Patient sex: M
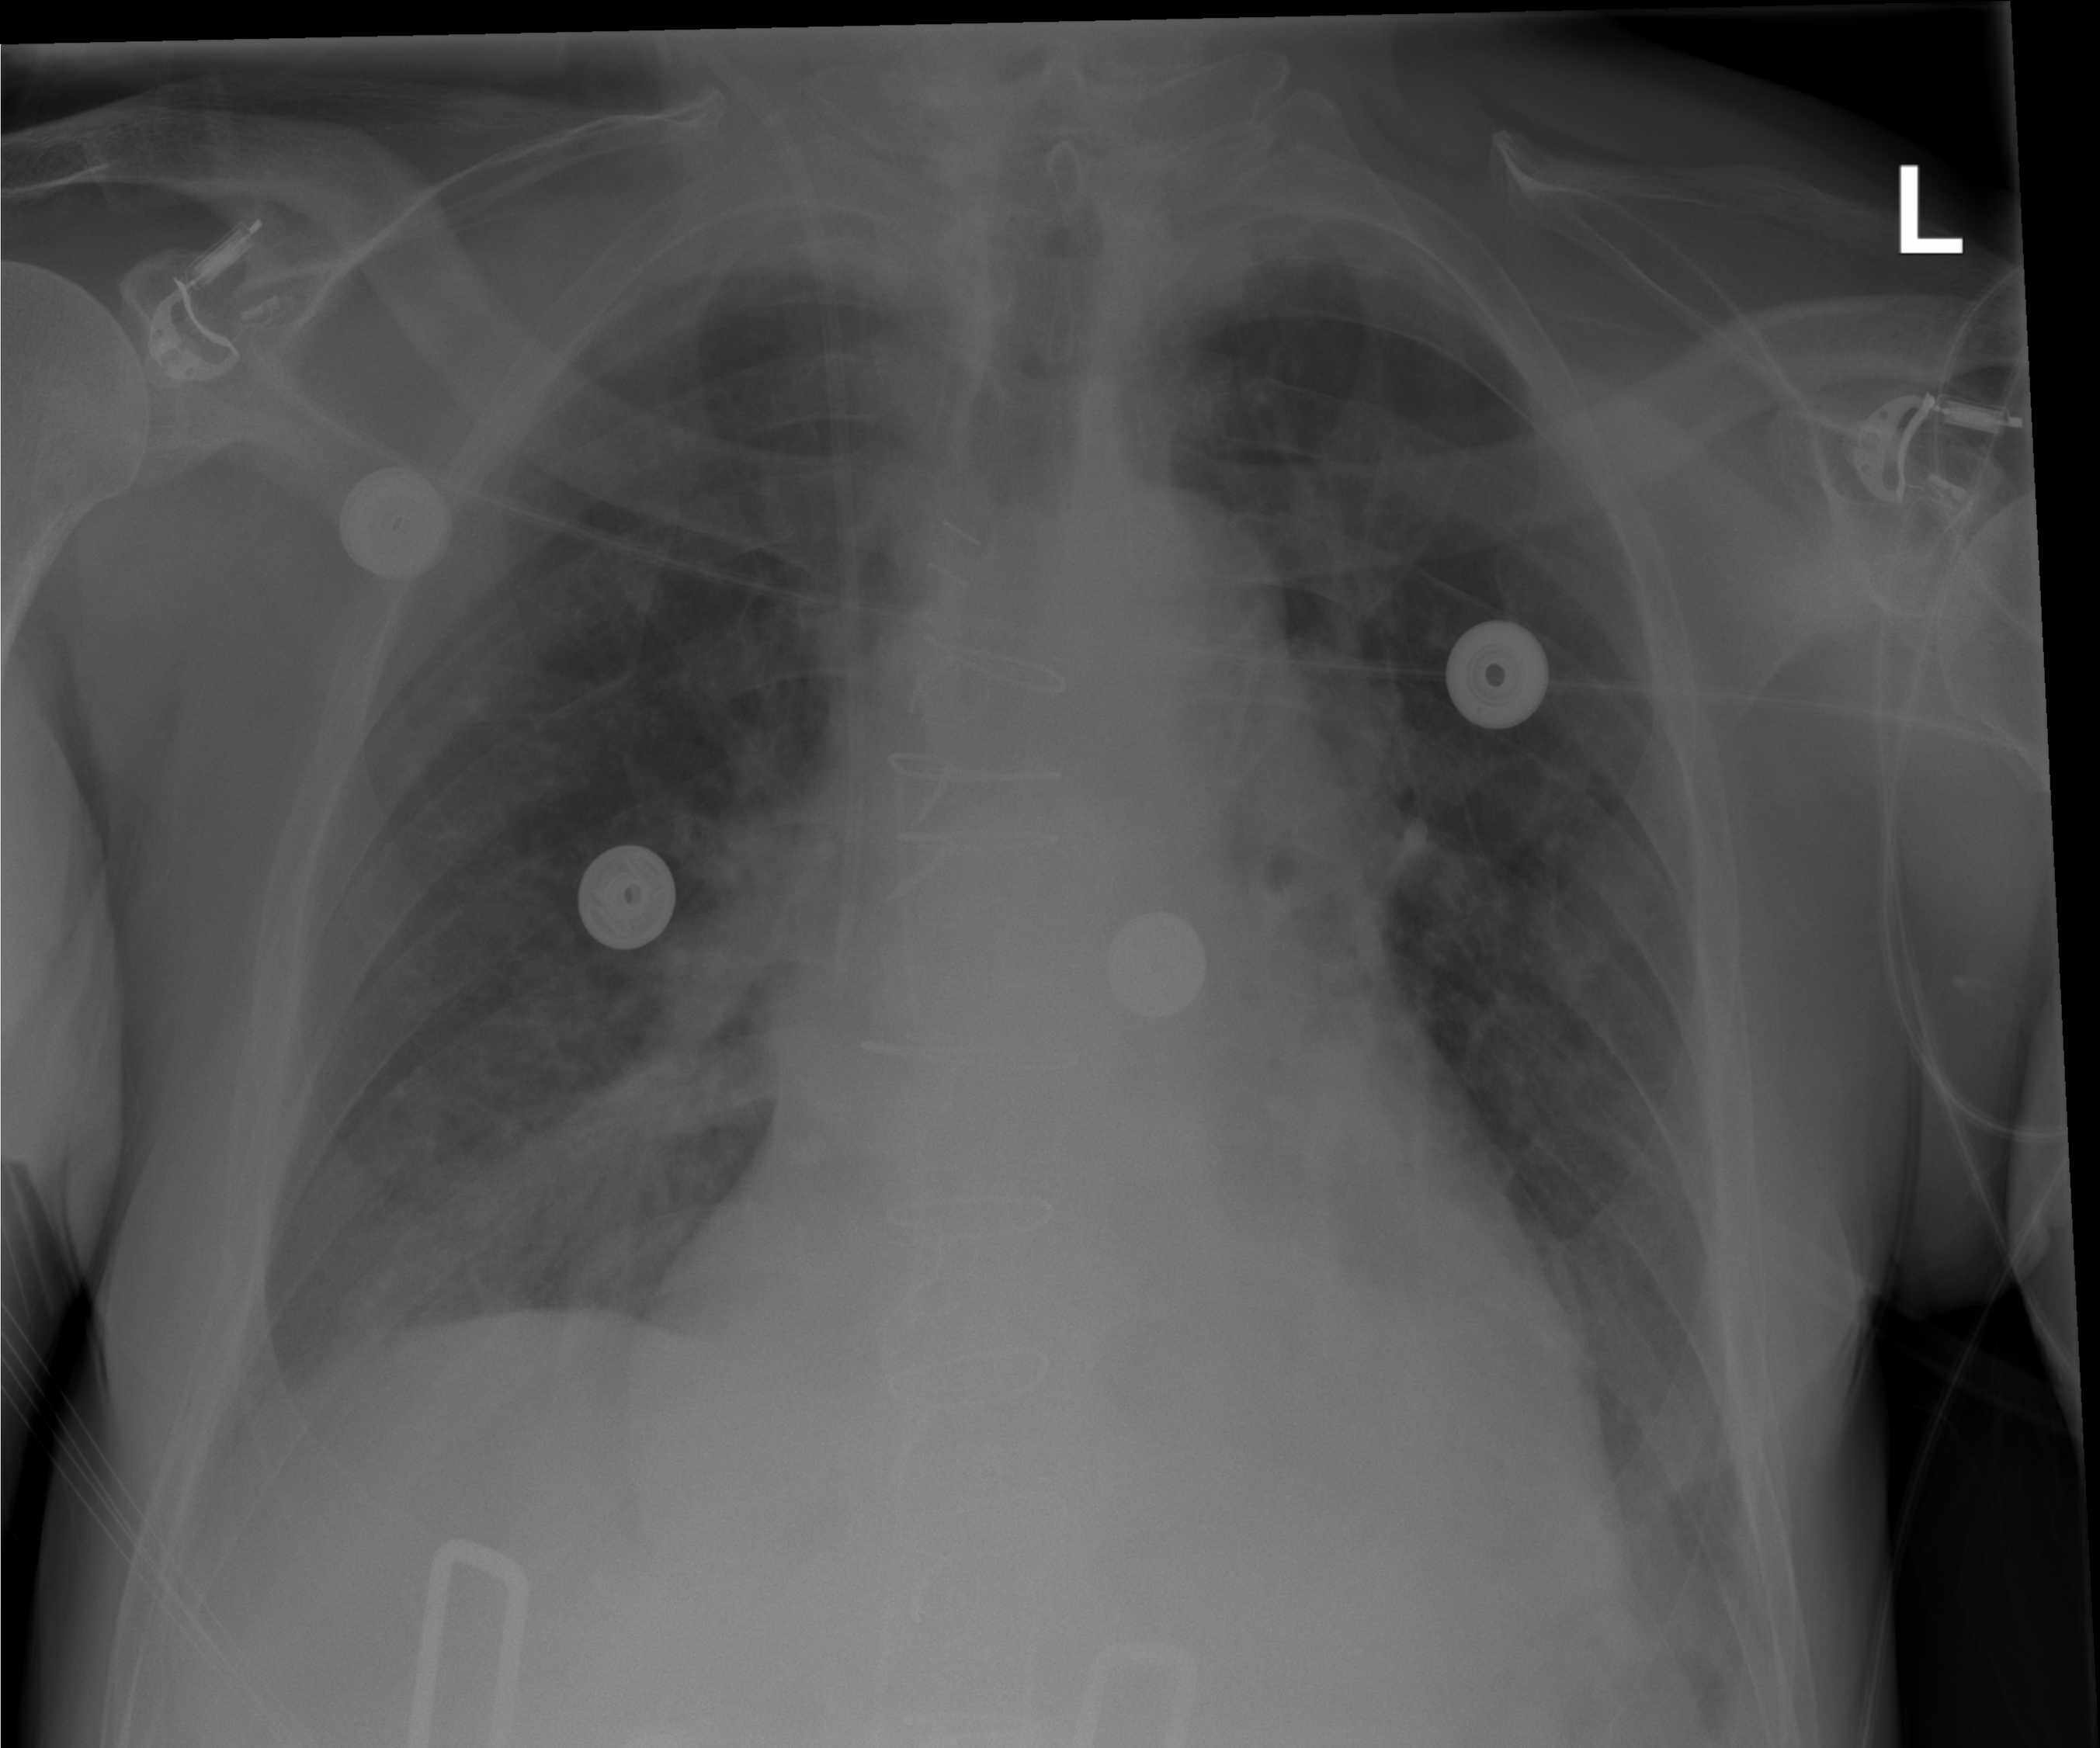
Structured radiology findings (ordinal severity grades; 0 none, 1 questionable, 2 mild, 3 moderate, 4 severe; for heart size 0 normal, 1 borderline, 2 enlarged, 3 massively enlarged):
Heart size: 2
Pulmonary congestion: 2
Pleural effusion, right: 0
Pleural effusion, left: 1
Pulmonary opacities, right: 1
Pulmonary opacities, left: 1
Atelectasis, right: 0
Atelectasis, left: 1